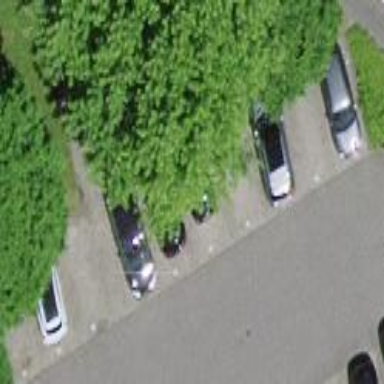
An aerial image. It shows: Parking area with surface.